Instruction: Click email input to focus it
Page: traveler
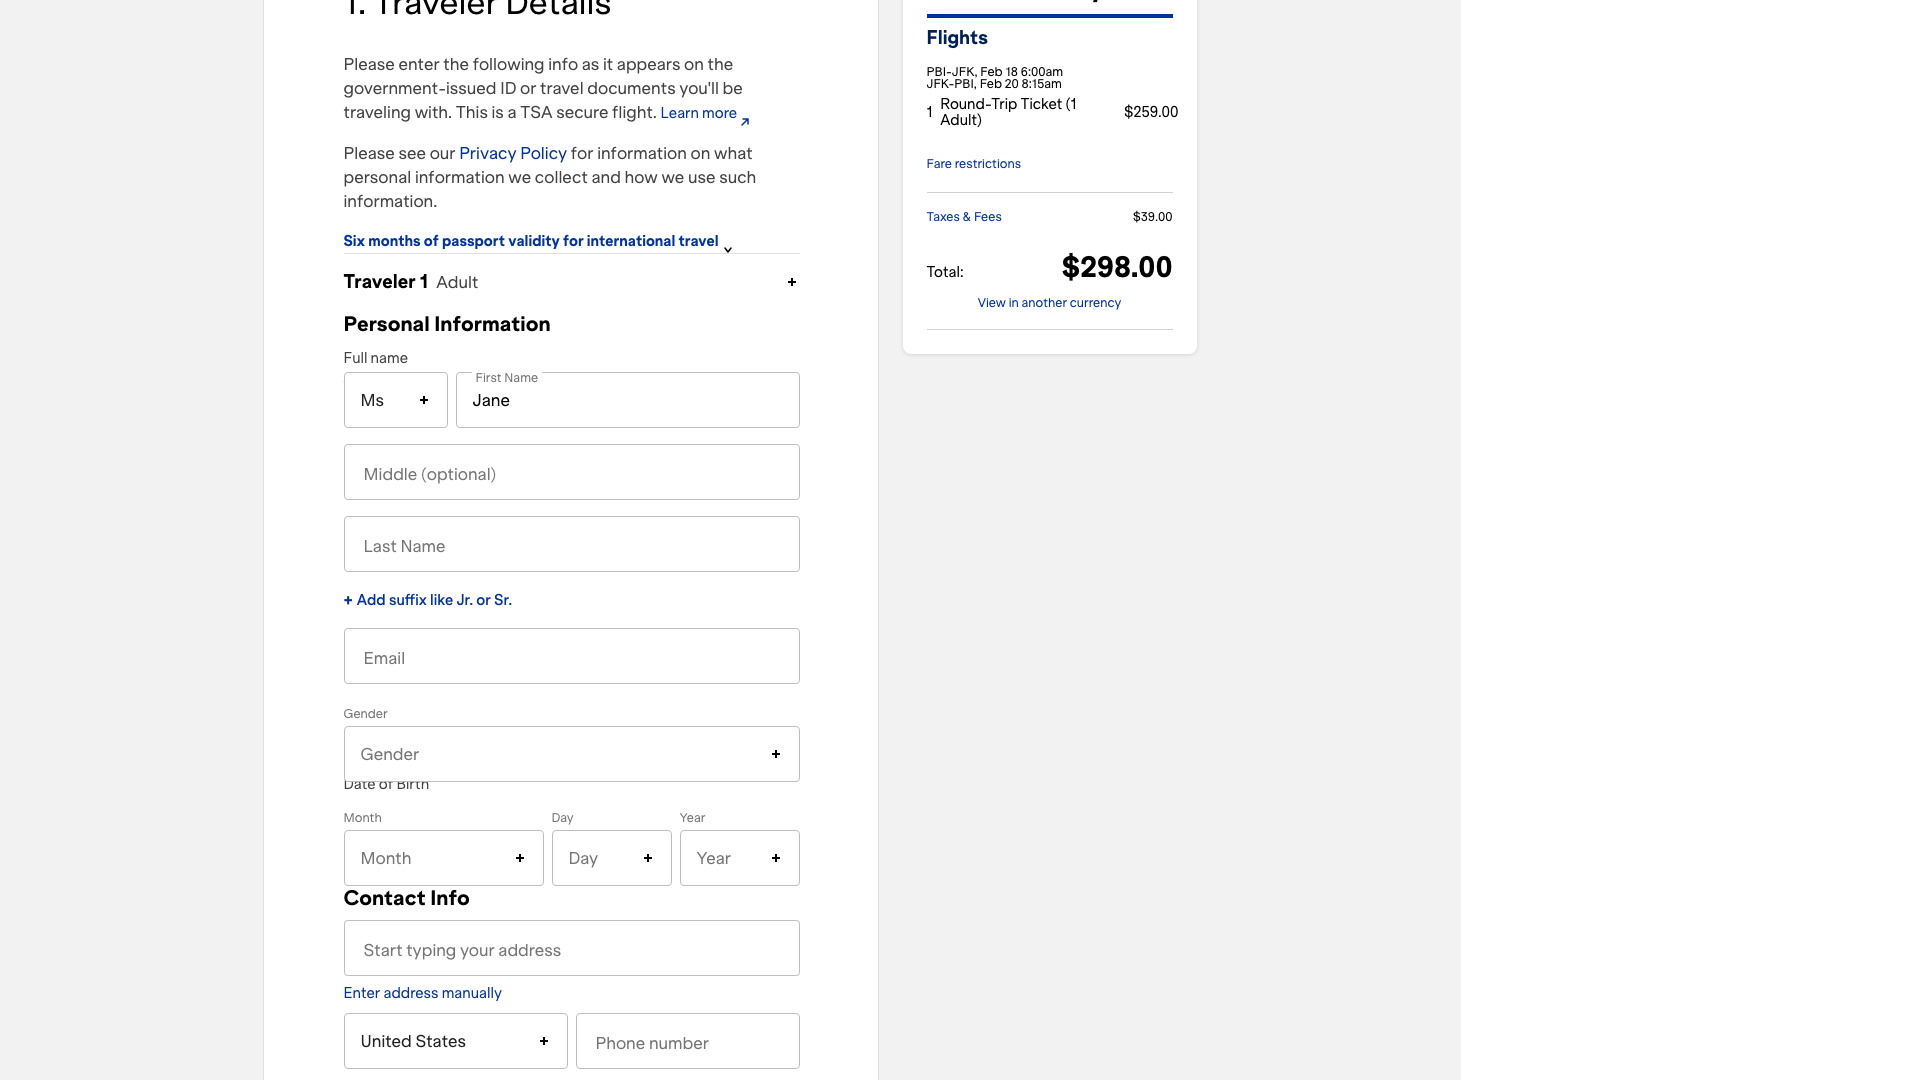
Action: click